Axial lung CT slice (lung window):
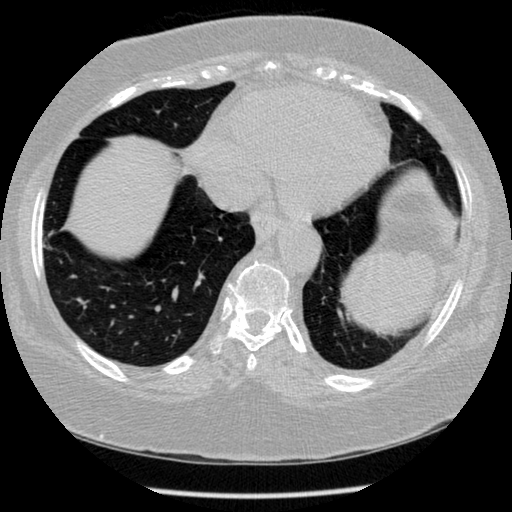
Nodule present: no